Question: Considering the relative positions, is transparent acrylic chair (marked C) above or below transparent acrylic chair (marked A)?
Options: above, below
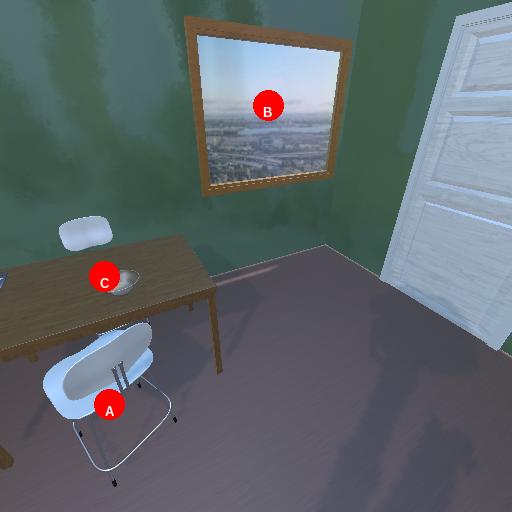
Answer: above